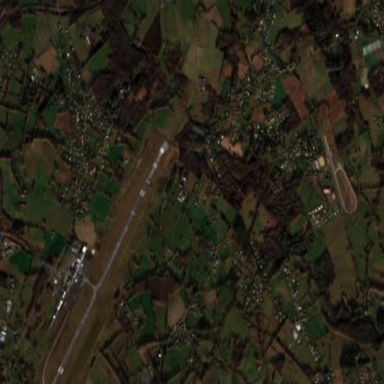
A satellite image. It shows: International aerodrome with airport.